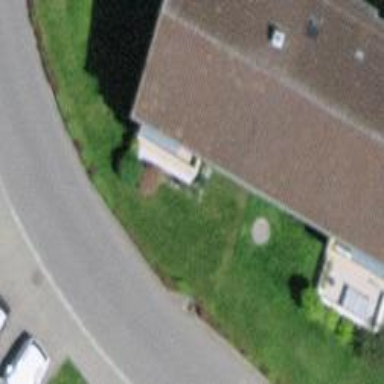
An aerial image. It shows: Residential building.